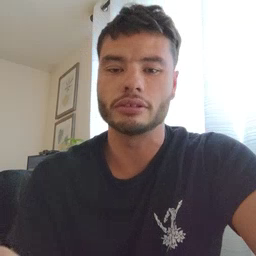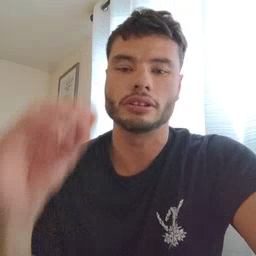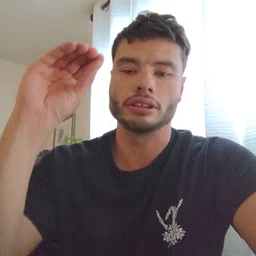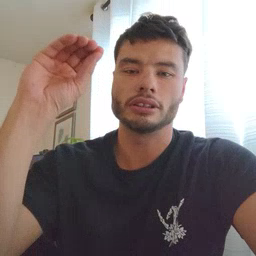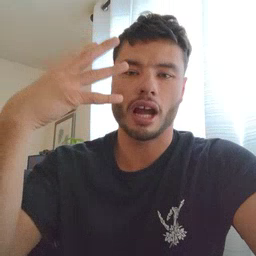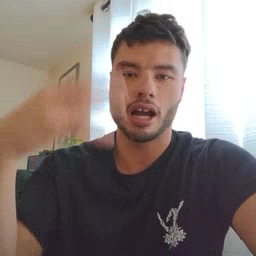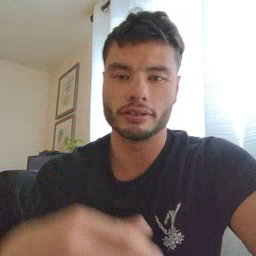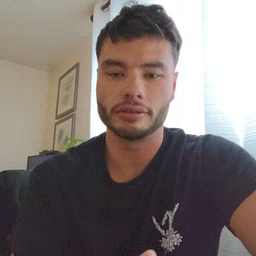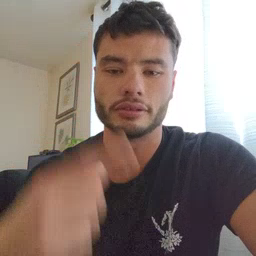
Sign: sun